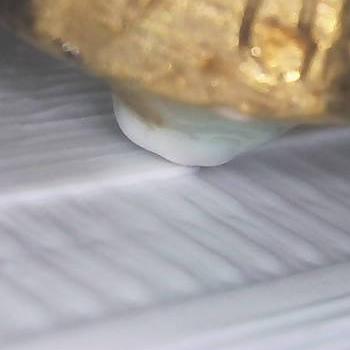
Flow rate: 84%